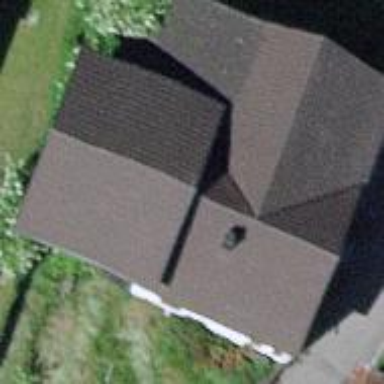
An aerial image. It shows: Simple and straightforward house.